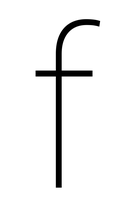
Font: Roboto_Thin